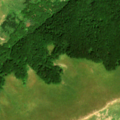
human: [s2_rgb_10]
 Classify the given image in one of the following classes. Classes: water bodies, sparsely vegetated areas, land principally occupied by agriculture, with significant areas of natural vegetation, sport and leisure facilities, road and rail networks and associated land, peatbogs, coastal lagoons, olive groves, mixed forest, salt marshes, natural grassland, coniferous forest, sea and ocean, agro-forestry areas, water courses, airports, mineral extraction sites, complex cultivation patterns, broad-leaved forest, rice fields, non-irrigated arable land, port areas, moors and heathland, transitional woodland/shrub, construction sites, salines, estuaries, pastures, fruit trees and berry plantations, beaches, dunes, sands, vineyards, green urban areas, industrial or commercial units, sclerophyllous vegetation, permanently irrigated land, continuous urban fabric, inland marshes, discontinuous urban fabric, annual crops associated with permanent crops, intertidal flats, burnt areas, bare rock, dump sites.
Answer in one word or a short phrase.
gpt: broad-leaved forest, natural grassland